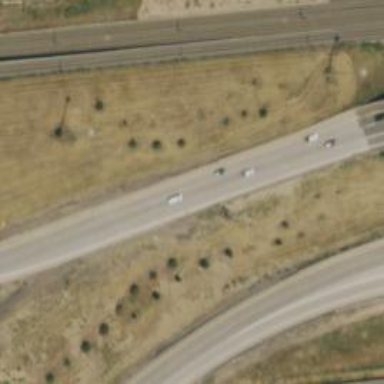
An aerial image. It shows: Attenuator on the road.